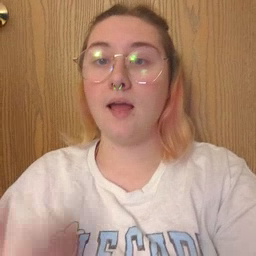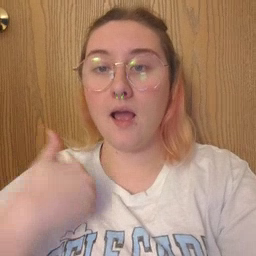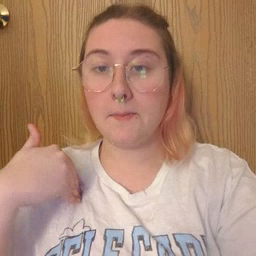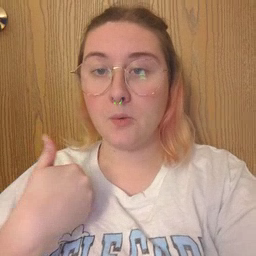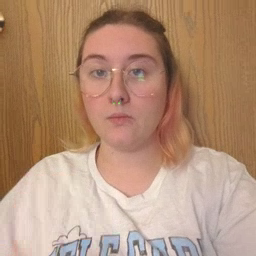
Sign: animal